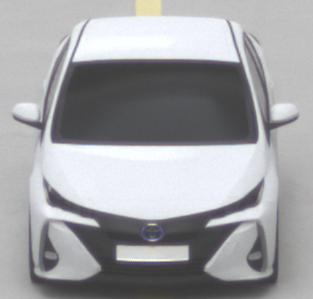
Make: Toyota
Model: Prius 1.8 Plug-In Hybrid
Detailed model: Prius (XW5) Plug-In
Model produced from: 2019/07
Model produced until: 2020/07
Doors: 5
Color: white
Road condition: dry road
Daytime: midday
Contrast: low contrast